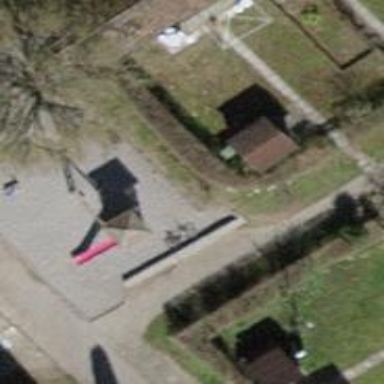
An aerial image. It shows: Playground with gravel surface.